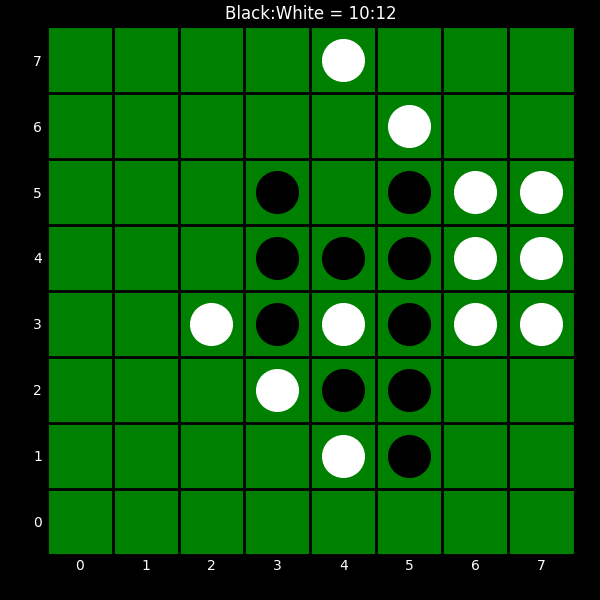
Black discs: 10
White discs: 12